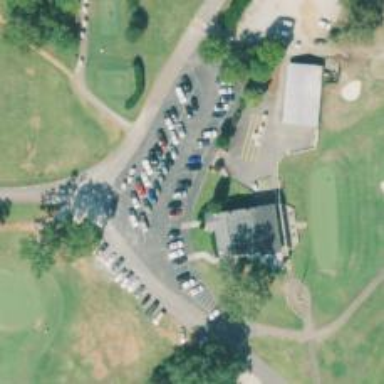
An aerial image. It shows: Path for both roads and golfers.